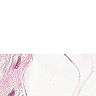
Metastatic tissue present: no